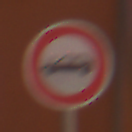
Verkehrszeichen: VerbotPersonenkraftwagen
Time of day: MorningAfternoon
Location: Outdoor (Urban)
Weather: Clear
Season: NotSpecified
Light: Natural